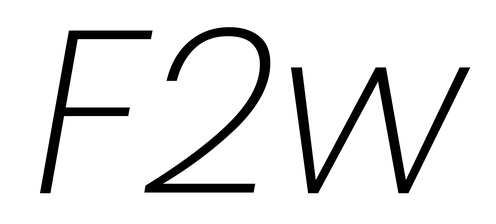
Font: Poppins-ExtraLightItalic